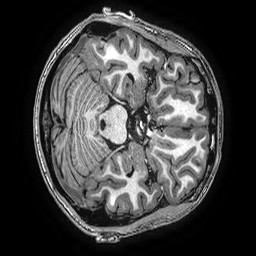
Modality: T1w
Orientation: axial
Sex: male
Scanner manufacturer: ge
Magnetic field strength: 3 T
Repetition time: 0.0077 s
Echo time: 0.003436 s